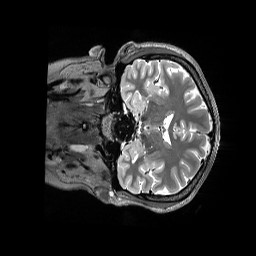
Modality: T2w
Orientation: coronal
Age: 26
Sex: female
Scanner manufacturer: siemens
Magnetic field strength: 3 T
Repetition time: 3.2 s
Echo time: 0.564 s